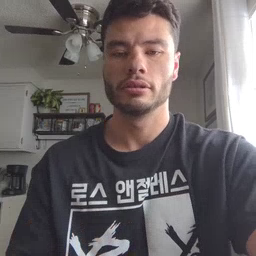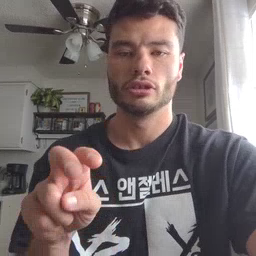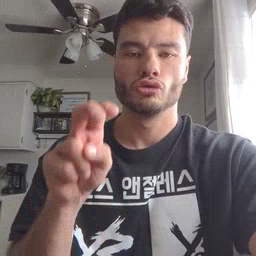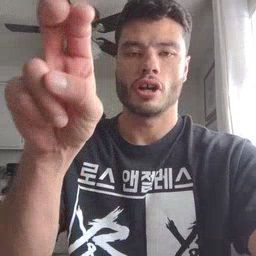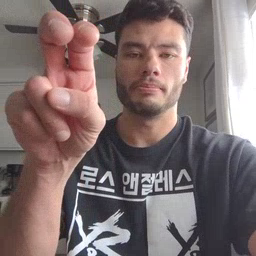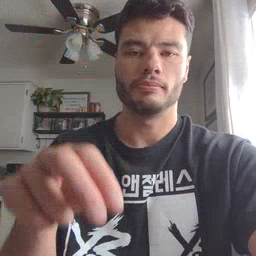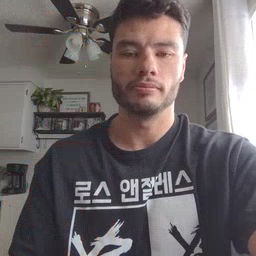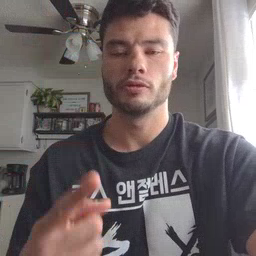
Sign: jump